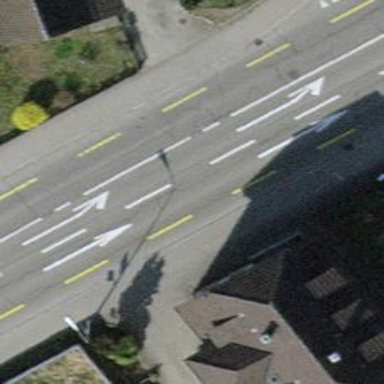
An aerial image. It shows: Primary highway with asphalt surface. It has designated lane for cyclists in both directions.